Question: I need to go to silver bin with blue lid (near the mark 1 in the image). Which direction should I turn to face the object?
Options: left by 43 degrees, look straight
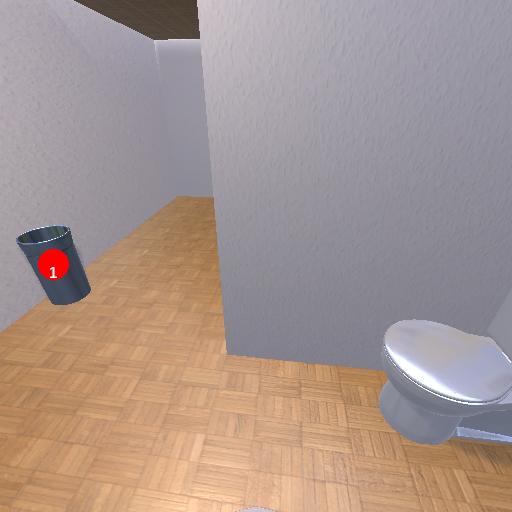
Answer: left by 43 degrees